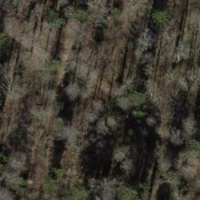
EUNIS habitat code: 41
Species observed at this site:
Prunella vulgaris
Populus tremula